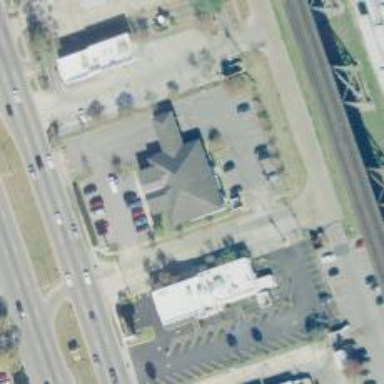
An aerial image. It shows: Healthcare clinic is depicted in the image.